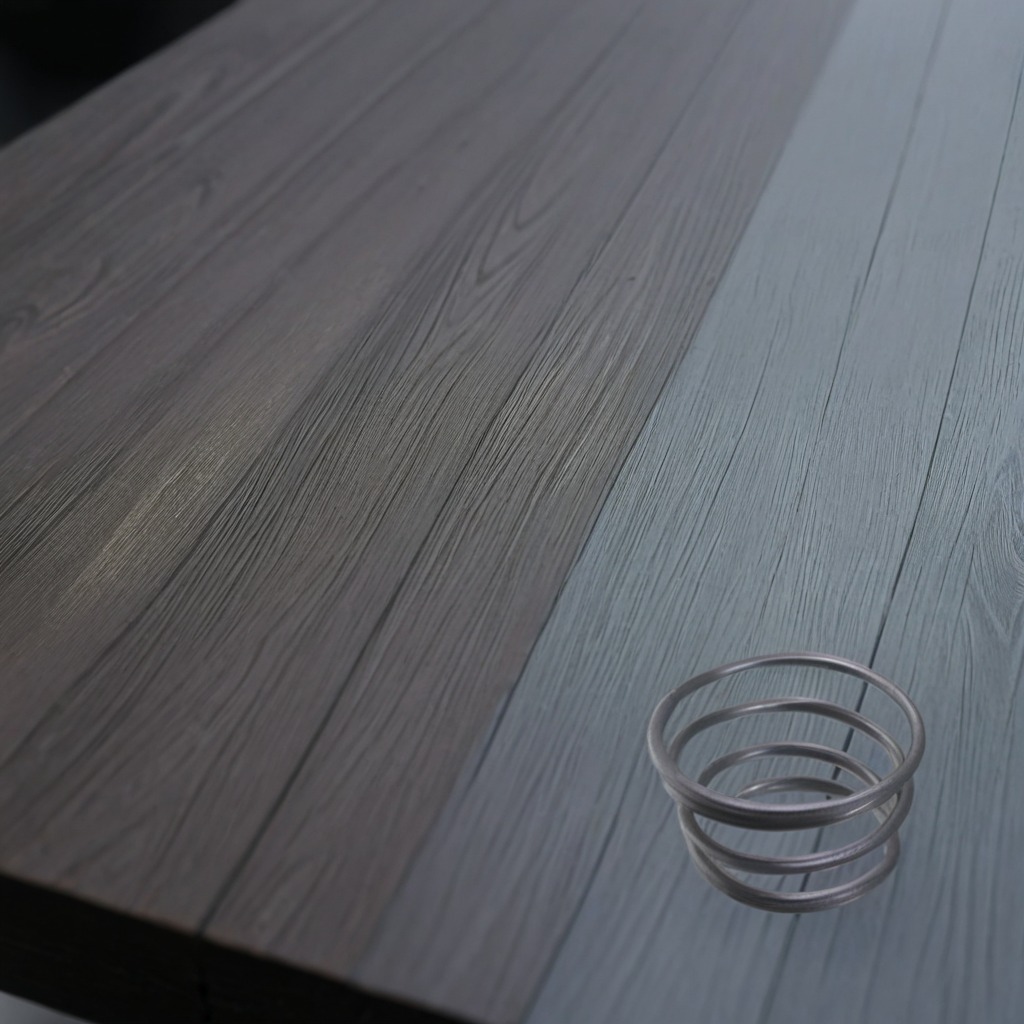
A coiled metal spring lies on the table with faint burn marks.